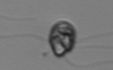
Label: flagellate_morphotype1